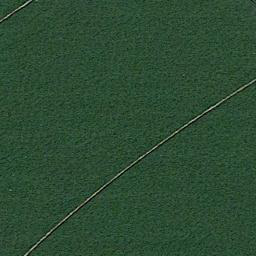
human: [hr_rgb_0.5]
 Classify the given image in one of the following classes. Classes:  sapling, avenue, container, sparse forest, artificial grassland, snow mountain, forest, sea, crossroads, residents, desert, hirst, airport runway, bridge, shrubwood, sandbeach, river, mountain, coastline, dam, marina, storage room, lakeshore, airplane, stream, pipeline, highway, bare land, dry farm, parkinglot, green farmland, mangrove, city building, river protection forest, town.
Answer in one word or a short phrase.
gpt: artificial grassland